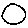
Label: circle